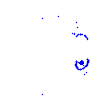
Particle: kaon